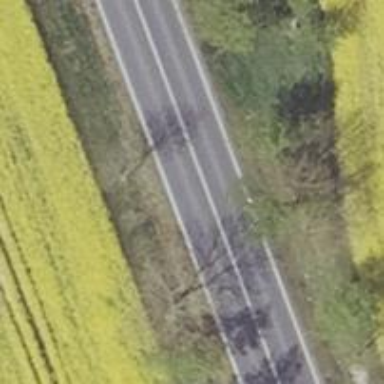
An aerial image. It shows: Asphalt road classified as primary highway.